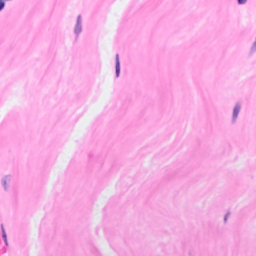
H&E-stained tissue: Breast